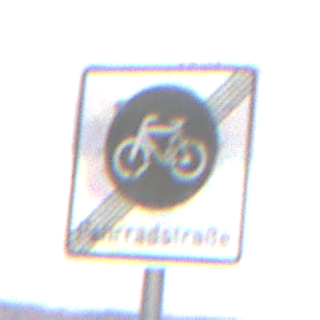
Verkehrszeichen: EndeFahrradstrasse
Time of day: SunriseSunset
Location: Outdoor (Nature)
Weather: Clear
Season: Winter
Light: Natural